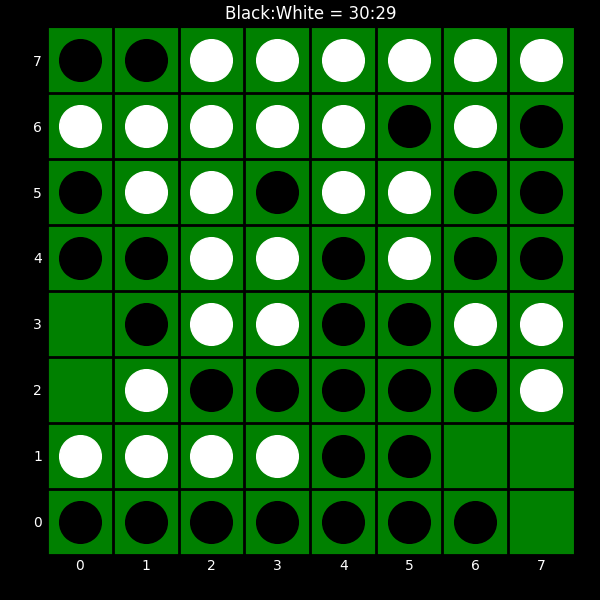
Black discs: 30
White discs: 29